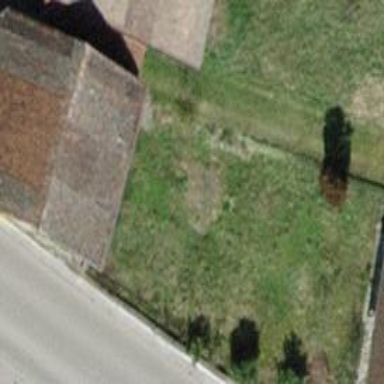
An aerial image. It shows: Barn.